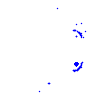
Particle: kaon